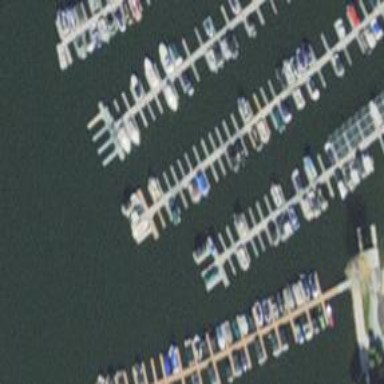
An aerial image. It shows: Man-made pier.